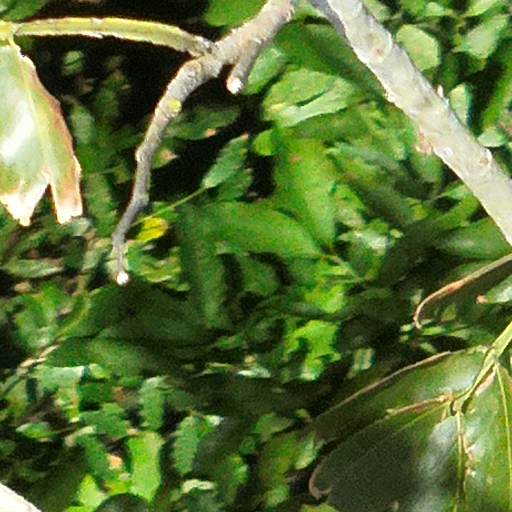
Species: Dipteryx oleifera
GBIF accepted scientific name: Dipteryx oleifera
Crown area (m\u00b2): 205.818